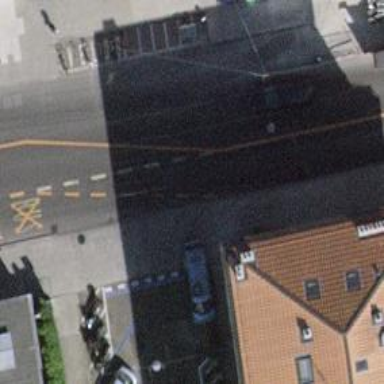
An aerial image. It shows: Residential road with trolley wire infrastructure.